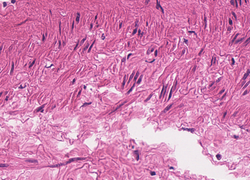
Tumor epithelial tissue: no
Tumor-associated stroma tissue: yes
Normal tissue: no